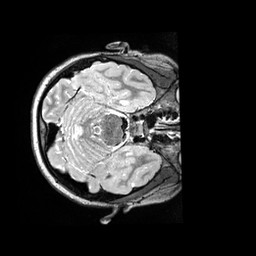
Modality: T2w
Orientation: axial
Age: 10
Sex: male
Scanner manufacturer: siemens
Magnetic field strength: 3 T
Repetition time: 3.2 s
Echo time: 0.564 s